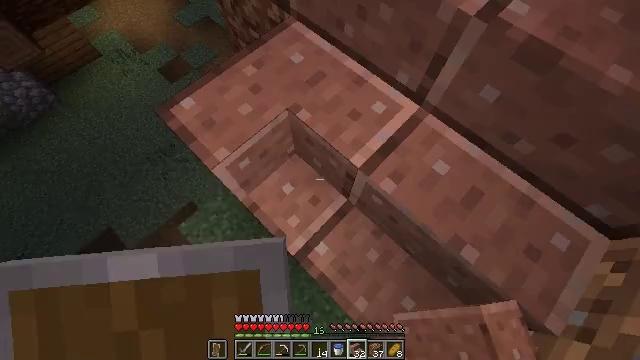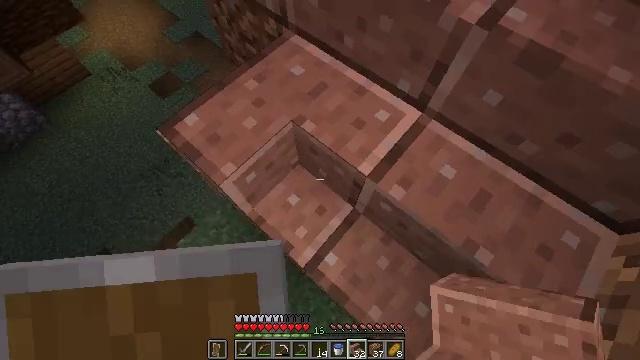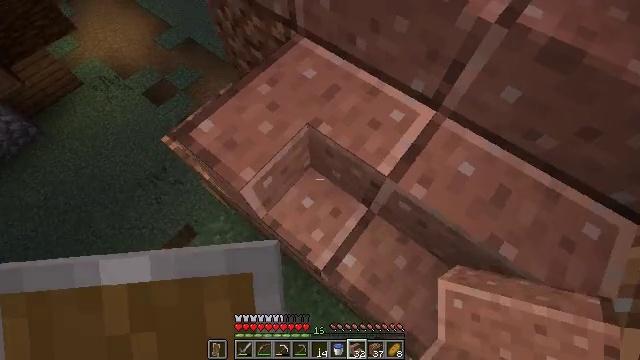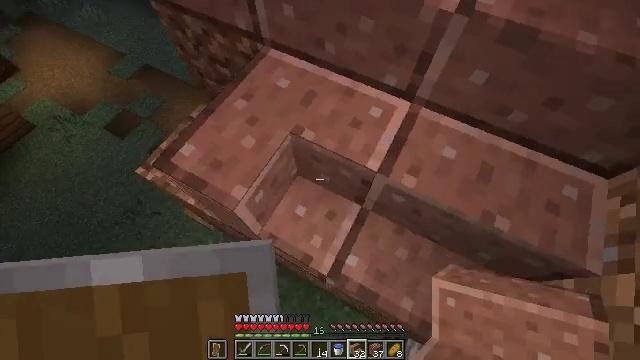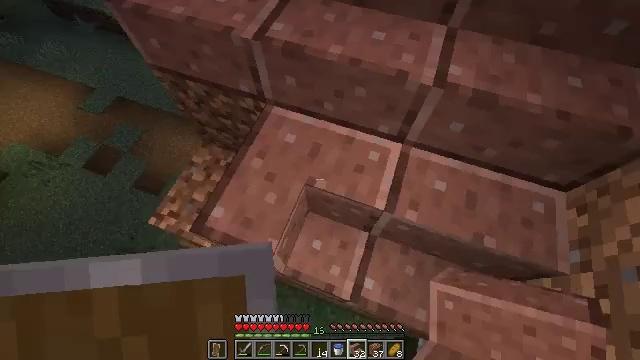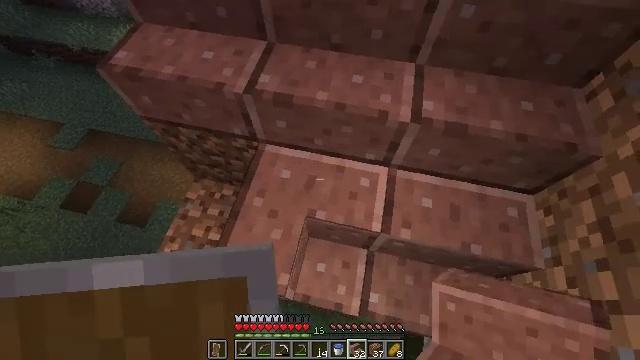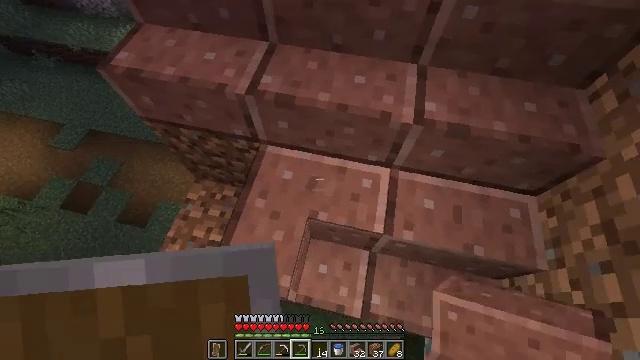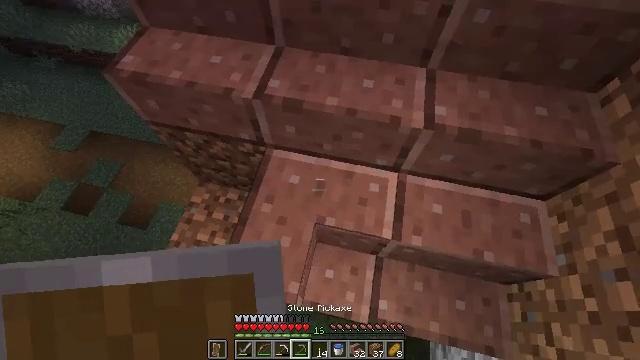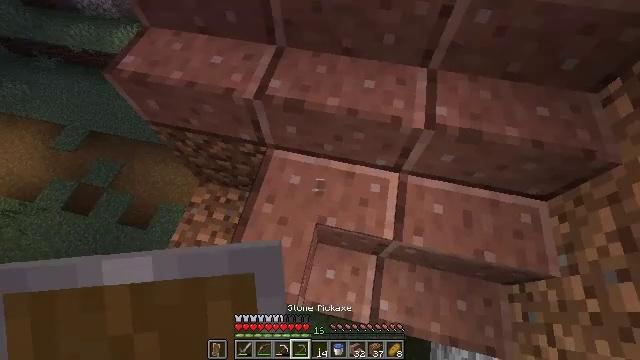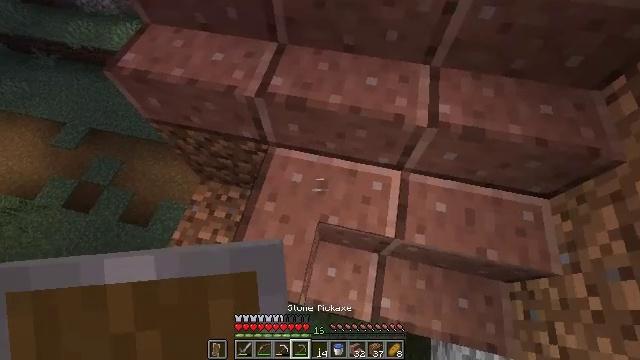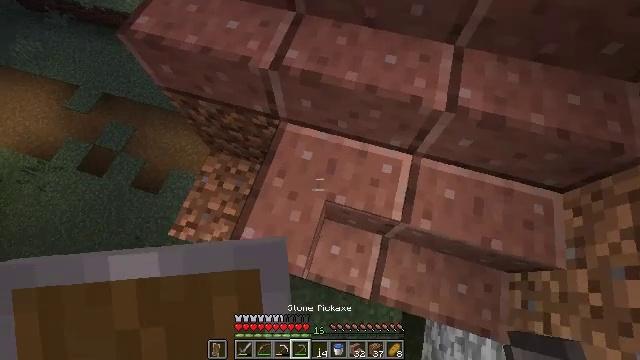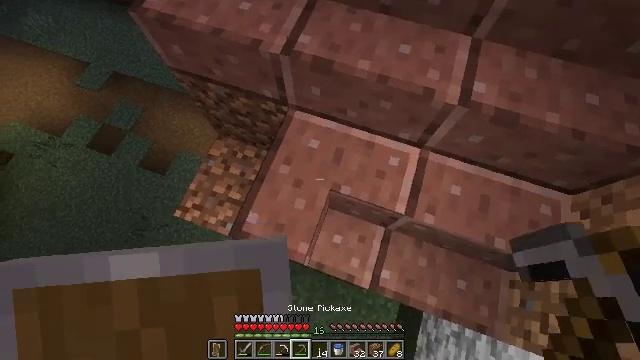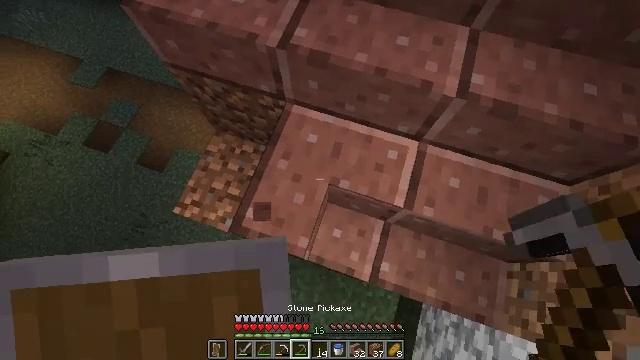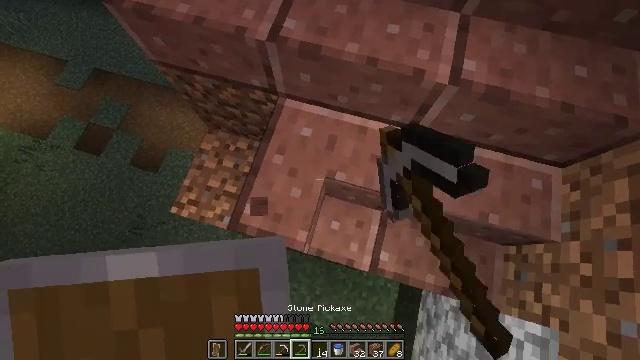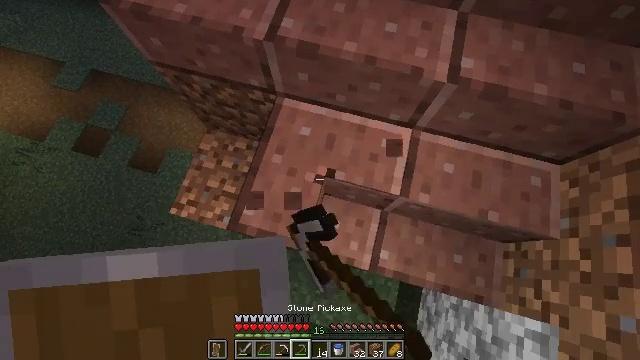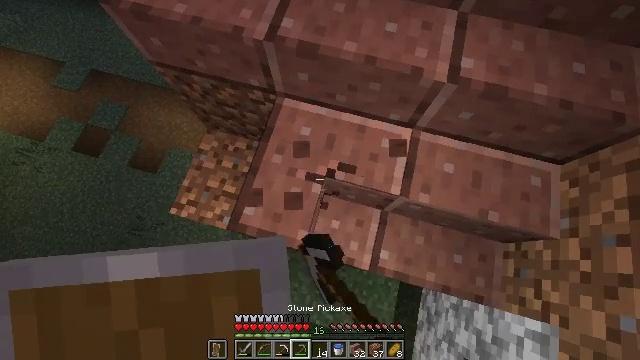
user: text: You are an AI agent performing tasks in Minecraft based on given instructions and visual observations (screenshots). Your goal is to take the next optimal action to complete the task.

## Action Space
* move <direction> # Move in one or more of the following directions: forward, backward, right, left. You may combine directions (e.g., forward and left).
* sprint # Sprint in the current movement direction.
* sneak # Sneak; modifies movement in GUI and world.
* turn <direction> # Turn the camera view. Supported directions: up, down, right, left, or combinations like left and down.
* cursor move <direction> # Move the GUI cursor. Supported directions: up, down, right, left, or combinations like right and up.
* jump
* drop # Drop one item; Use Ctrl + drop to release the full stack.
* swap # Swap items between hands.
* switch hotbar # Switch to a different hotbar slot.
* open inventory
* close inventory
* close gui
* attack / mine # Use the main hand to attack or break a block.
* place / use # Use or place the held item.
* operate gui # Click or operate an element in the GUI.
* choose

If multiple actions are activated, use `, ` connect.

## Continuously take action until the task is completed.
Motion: motion action
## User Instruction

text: Mine polished granite stairs.
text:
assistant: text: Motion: move left, turn right and up
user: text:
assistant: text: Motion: move left, turn right
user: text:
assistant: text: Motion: move forward and move left, turn right and up
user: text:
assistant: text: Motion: move forward, turn right and up
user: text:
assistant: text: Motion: turn right and up
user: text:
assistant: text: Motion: switch to hotbar 4
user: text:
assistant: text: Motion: switch to hotbar 4
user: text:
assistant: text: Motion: switch to hotbar 4
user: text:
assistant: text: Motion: no_op
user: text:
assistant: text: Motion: turn left and down
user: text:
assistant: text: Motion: turn left and down
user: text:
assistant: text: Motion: turn down, attack / mine
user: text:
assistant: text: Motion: turn right and down, attack / mine
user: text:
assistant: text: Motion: attack / mine
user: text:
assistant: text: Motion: attack / mine
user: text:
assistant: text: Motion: attack / mine
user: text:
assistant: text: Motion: attack / mine
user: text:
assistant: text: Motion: attack / mine
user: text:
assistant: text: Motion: attack / mine
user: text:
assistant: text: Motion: attack / mine
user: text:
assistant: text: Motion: attack / mine
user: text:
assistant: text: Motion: attack / mine
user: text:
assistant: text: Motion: attack / mine
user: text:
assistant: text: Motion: attack / mine
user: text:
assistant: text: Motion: attack / mine
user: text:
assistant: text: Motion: attack / mine
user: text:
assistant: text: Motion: attack / mine
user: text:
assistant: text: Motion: no_op
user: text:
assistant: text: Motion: no_op
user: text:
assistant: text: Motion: no_op